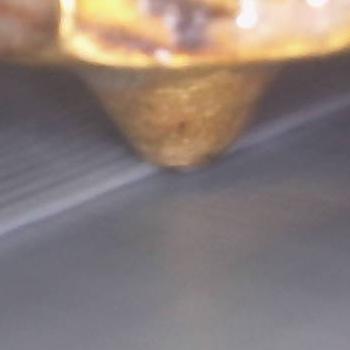
Flow rate: 49%